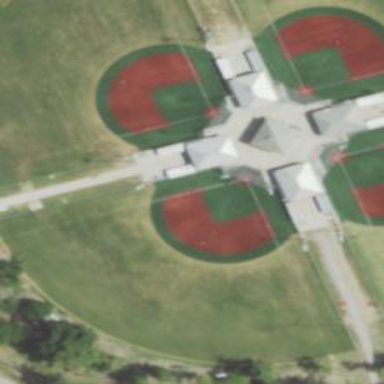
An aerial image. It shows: Baseball pitch for leisure land.